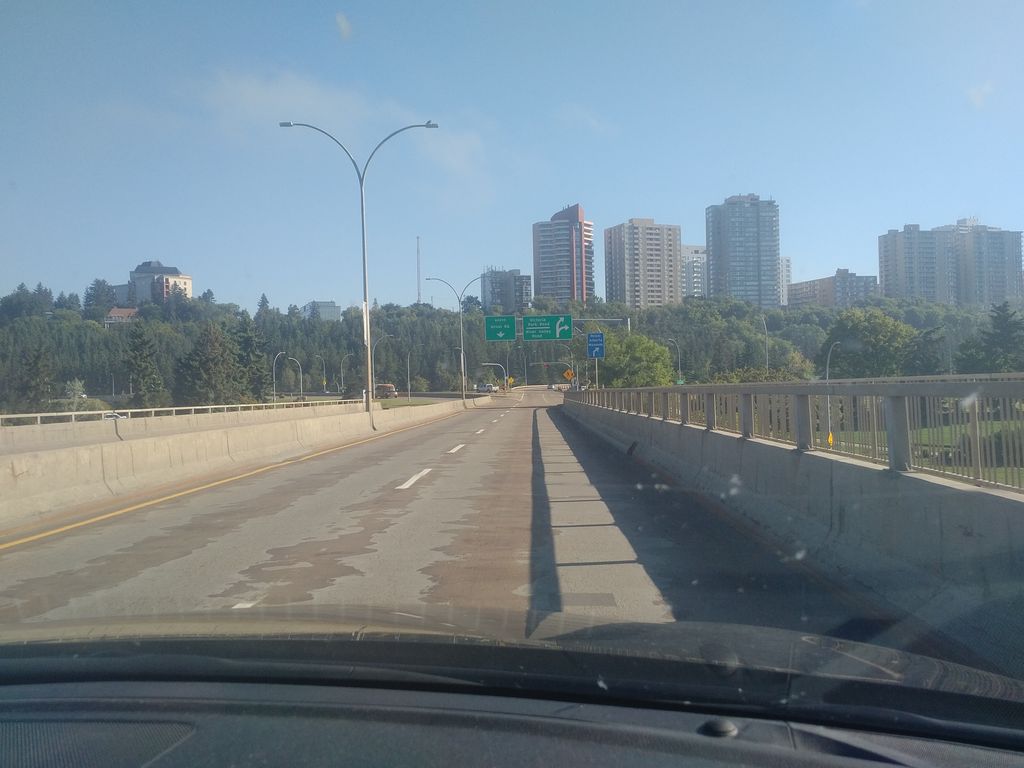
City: edmonton